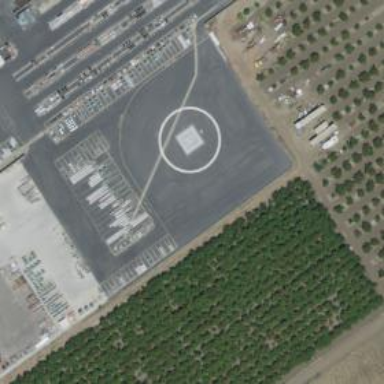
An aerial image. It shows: Image of helipad at airport.